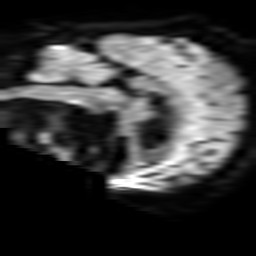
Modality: TRACE
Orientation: sagittal
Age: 52
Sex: female
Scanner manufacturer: philips
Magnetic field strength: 3 T
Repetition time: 3.339 s
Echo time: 0.076 s